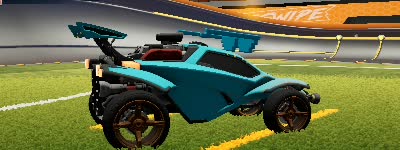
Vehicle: octane